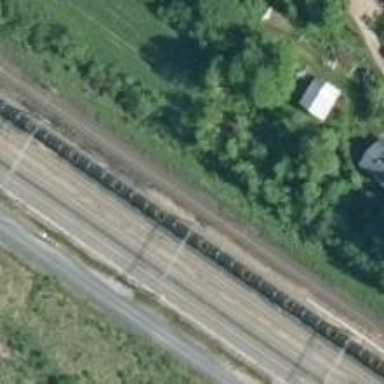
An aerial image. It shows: Railway track with continuous electrified contact lines.